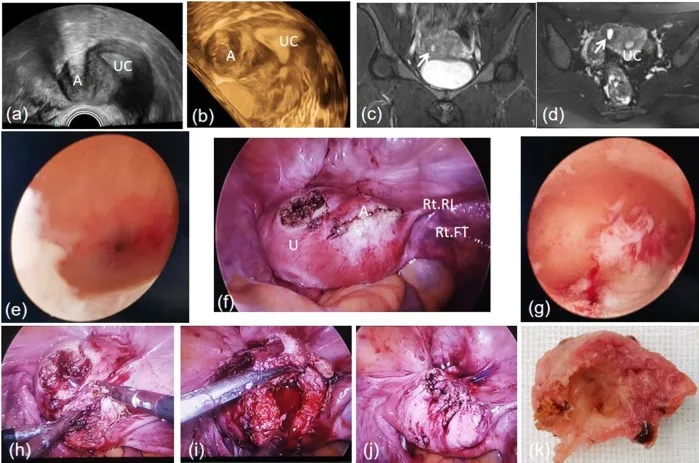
A cavity mass beneath the right uterine horn in transvaginal ultrasound (a, b). MRI T2-weighted sequence in a coronal view (c) and an axial view (d). Left oviductal orifice (e). ACUM located beneath the right round ligament in the laparoscopic view (f). Normal uterine cavity (g). Blunt dissection of the cavity mass (h). The uterine after cavity mass removed (i). Suture the myometrium (j). The cystic wall (k). A, Accessory cavitated uterine malformation; U, uterus; UC, uterine cavity; Rt RL, right round ligament; Rt FT, right fallopian tube.
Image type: radiology (mri)